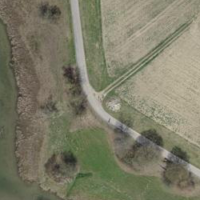
EUNIS habitat code: 25
Species observed at this site:
Ardea alba
Angelica sylvestris
Alcedo atthis
Erithacus rubecula
Mergus merganser
Nycticorax nycticorax
Anser anser
Chlidonias niger
Gallinago gallinago
Polistes dominula
Tringa nebularia
Calidris alpina